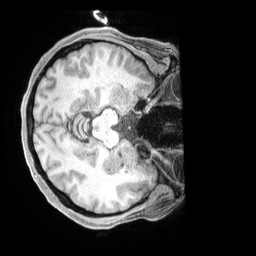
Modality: T1w
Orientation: axial
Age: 35
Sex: female
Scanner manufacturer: siemens
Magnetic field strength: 3 T
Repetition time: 2 s
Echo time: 0.00211 s